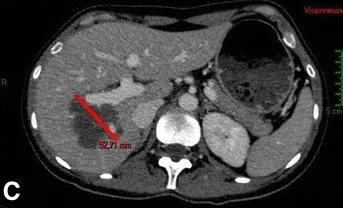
Before and after the treatment. And after 6 cycles.
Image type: radiology (ct)